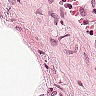
Metastatic tissue present: no